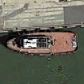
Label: Towing_vessel